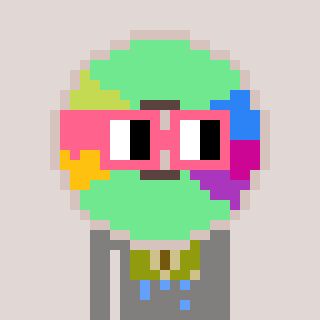
a pixel art character with square pink glasses, a cd-shaped head and a bluegrey-colored body on a warm background